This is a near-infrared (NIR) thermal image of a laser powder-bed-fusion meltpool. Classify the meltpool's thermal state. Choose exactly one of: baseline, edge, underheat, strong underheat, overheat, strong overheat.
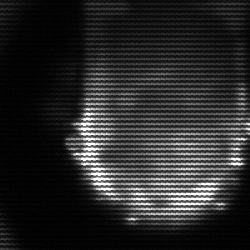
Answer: baseline